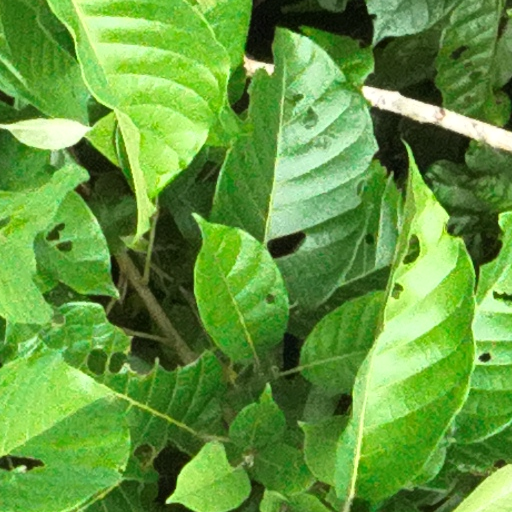
Species: Hieronyma alchorneoides
GBIF accepted scientific name: Hieronyma alchorneoides
Crown area (m\u00b2): 21.898